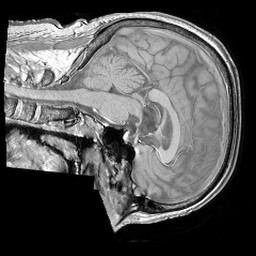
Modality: T1w
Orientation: sagittal
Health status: ill
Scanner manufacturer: philips
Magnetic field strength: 3 T
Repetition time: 0.3787 s
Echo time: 0.002908 s